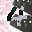
Label: 4